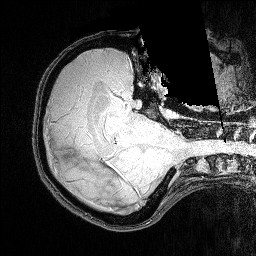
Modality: FLASH
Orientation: axial
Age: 31
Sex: female